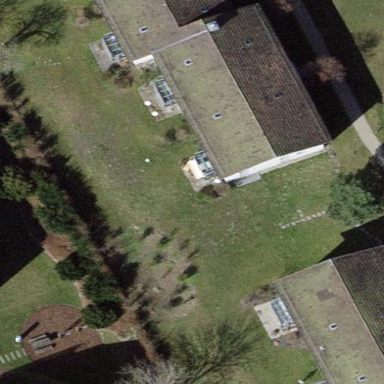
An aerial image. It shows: Building with gabled roof.